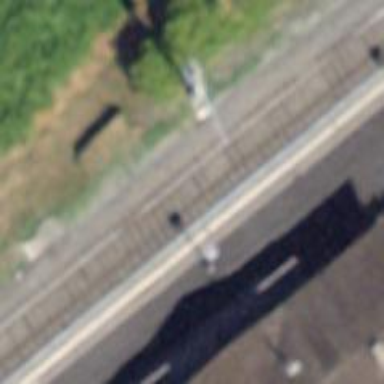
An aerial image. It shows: Stop position for public transport at railway stop.